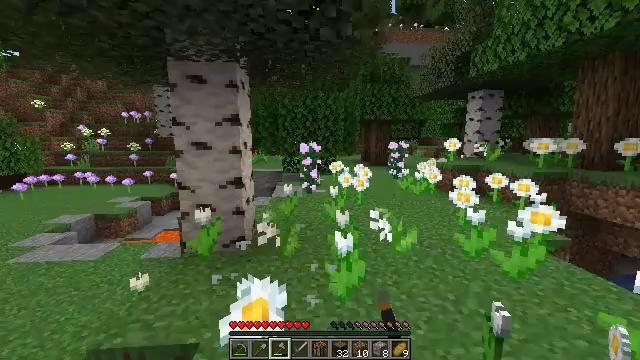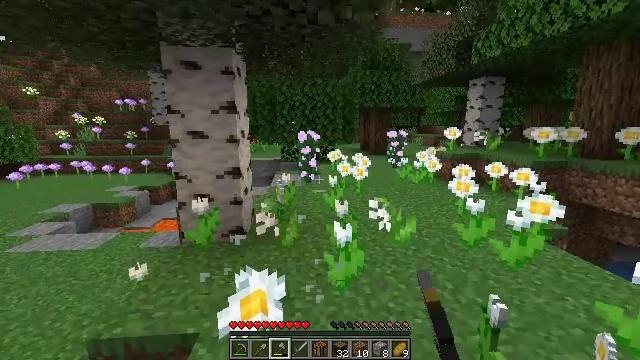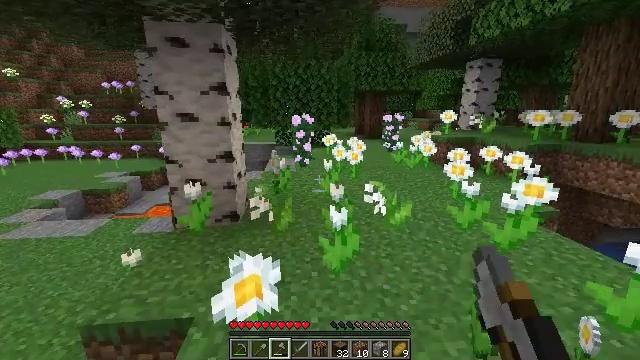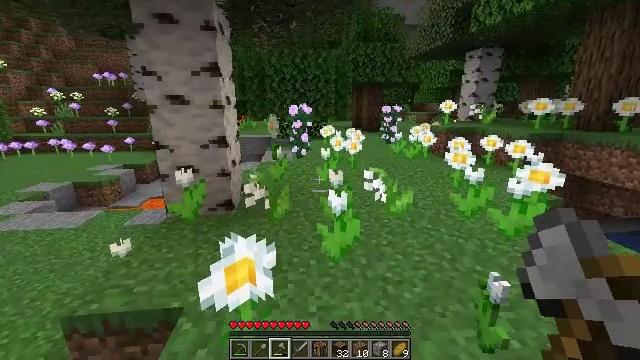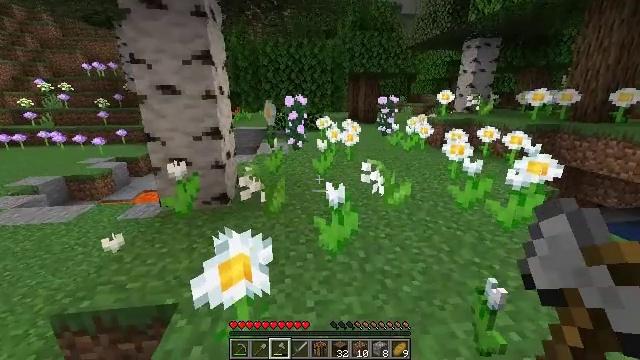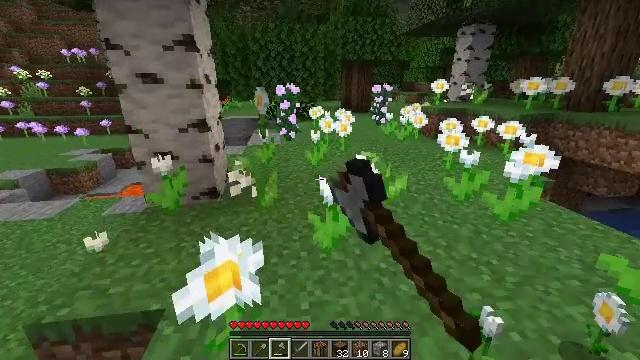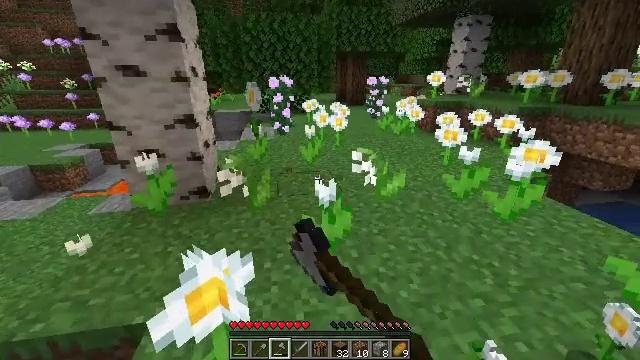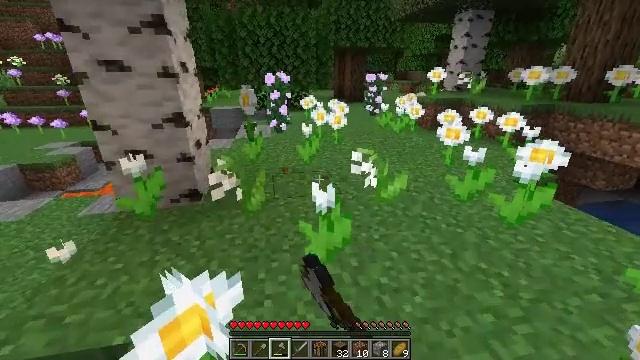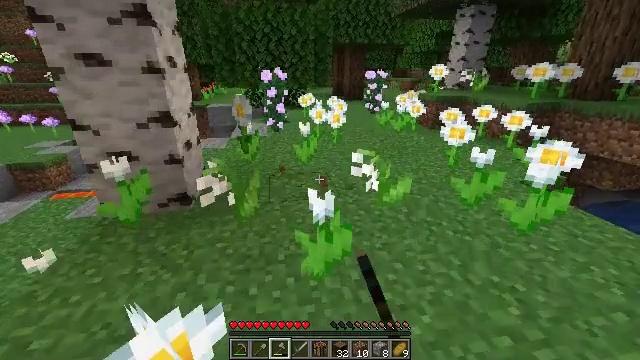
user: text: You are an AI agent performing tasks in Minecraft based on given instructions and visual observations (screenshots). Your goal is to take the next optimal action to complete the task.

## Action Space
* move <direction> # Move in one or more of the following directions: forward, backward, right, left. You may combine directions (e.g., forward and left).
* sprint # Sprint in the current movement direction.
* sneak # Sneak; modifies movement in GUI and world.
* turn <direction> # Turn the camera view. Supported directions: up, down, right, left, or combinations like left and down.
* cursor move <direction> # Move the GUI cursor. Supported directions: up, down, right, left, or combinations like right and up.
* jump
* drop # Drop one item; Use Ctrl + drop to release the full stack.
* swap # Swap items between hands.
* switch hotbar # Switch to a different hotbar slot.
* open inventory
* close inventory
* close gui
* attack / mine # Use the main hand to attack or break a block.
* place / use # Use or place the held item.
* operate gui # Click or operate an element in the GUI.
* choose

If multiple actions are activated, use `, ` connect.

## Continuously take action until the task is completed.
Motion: motion action
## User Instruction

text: Break the white tulip to collect it.
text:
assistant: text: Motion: move forward, turn down, attack / mine
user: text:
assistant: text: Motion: move forward, turn right and down, attack / mine
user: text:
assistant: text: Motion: move forward, turn down, attack / mine
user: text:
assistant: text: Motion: move forward, turn down, attack / mine
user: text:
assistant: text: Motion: move forward, turn right and down, attack / mine
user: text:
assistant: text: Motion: move forward, turn right and down, attack / mine
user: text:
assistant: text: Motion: move forward, attack / mine
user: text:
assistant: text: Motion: move forward, attack / mine
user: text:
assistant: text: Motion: attack / mine